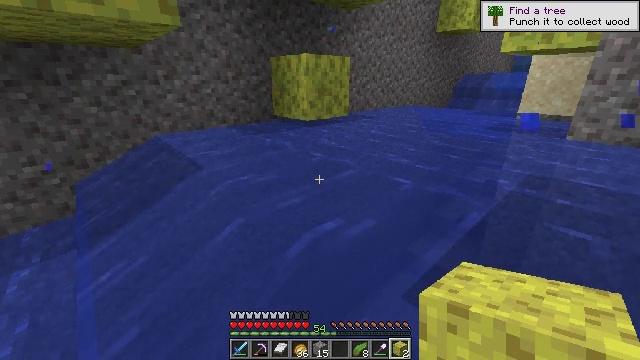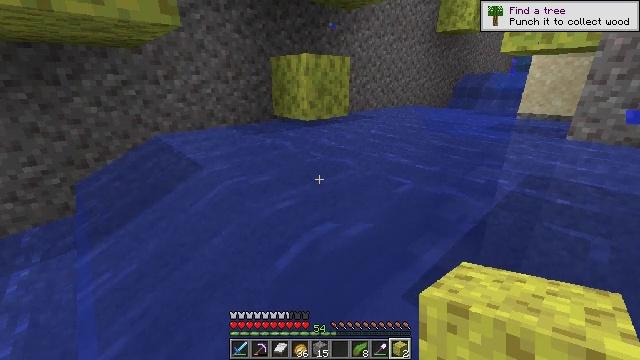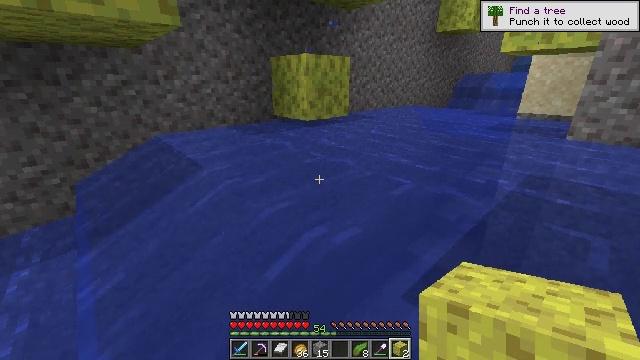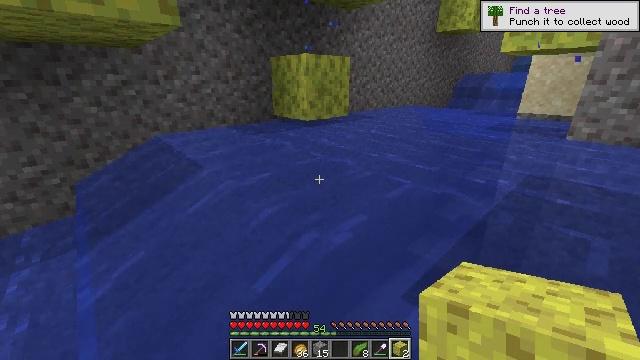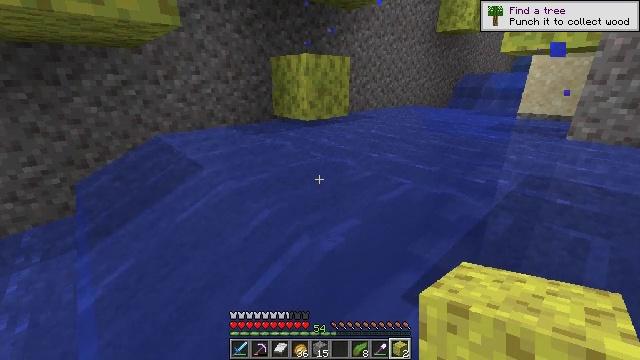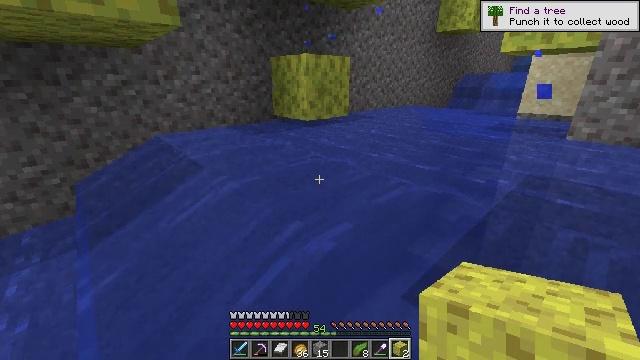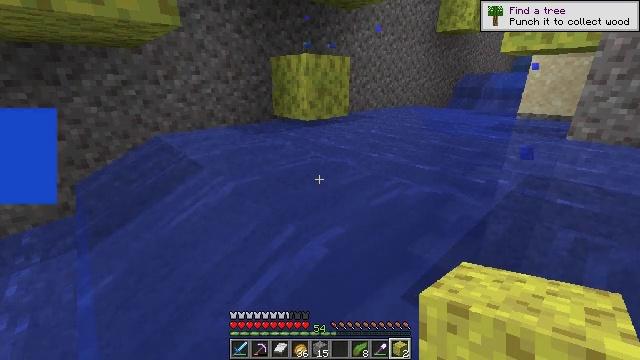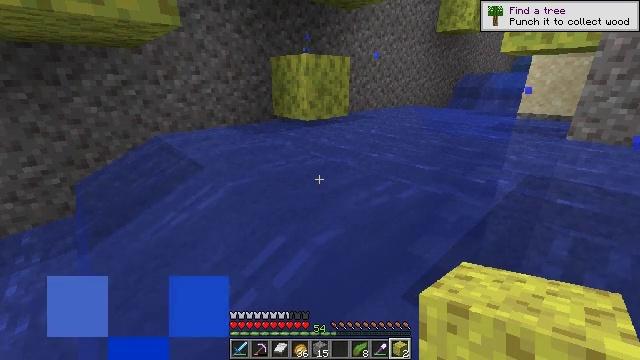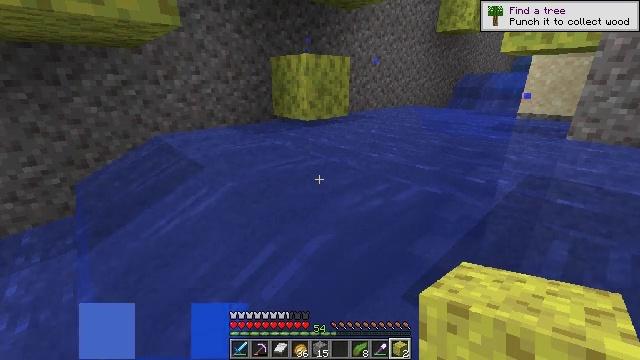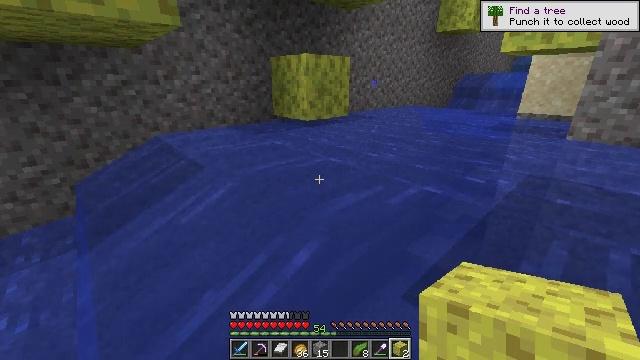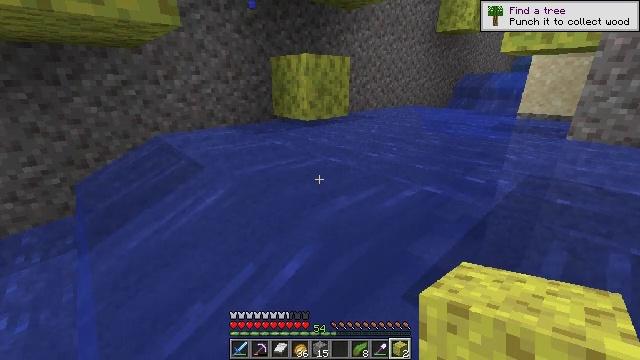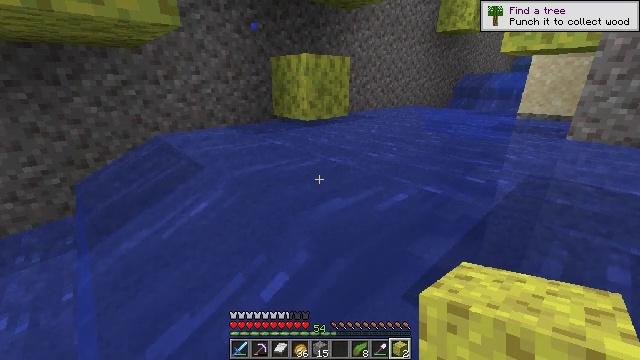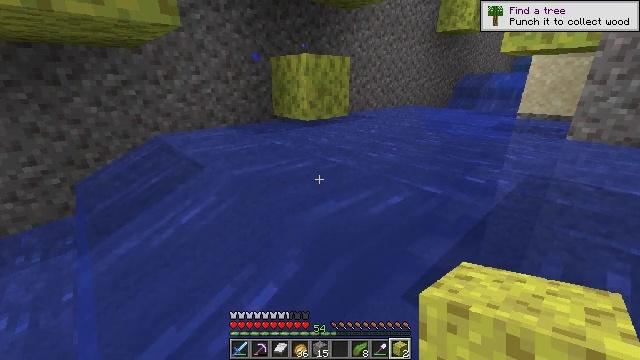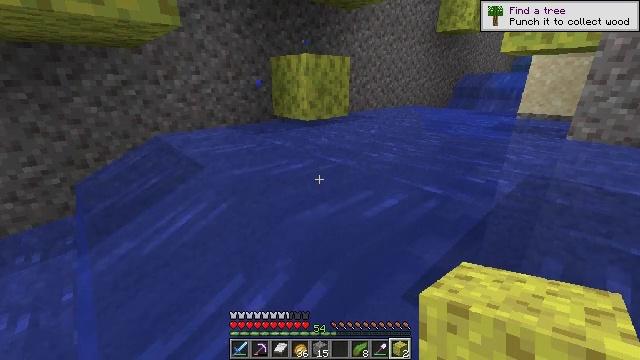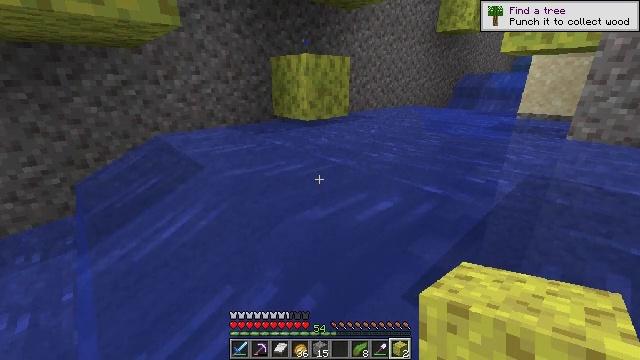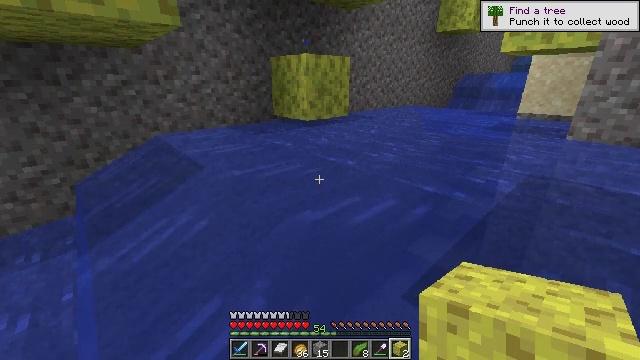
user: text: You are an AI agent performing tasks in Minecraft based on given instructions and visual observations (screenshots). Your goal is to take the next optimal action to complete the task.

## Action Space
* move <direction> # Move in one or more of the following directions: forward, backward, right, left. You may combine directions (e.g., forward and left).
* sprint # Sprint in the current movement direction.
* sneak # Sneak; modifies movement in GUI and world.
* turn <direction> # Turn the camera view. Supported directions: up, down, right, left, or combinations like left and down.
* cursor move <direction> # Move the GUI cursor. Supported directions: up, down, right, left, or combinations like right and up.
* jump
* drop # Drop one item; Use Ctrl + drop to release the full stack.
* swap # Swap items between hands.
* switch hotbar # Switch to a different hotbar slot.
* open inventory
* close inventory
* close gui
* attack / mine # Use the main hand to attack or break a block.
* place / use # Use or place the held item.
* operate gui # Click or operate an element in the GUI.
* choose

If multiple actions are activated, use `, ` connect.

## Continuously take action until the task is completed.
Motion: motion action
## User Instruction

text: Mine the wet sponge underwater.
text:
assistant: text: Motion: no_op
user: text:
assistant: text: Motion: no_op
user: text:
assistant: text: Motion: no_op
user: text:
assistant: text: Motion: no_op
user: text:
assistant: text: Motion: no_op
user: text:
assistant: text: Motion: no_op
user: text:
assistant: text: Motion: no_op
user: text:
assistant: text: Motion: no_op
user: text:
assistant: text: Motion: no_op
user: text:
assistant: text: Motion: no_op
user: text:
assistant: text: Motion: no_op
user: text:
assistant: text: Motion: no_op
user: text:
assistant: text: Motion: no_op
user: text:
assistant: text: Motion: no_op
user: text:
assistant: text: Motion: no_op
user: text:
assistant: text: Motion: no_op
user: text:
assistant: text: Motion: no_op
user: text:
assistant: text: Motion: no_op
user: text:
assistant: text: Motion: no_op
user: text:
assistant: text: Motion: no_op
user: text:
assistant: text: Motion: no_op
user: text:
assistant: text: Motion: no_op
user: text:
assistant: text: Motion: no_op
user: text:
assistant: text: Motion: no_op
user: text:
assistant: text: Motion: no_op
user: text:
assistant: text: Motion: no_op
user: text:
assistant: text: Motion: no_op
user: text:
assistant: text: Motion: no_op
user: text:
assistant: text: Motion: turn left and down
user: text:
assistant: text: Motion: turn left and down